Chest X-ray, PA view. Patient: 60 years old, sex F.
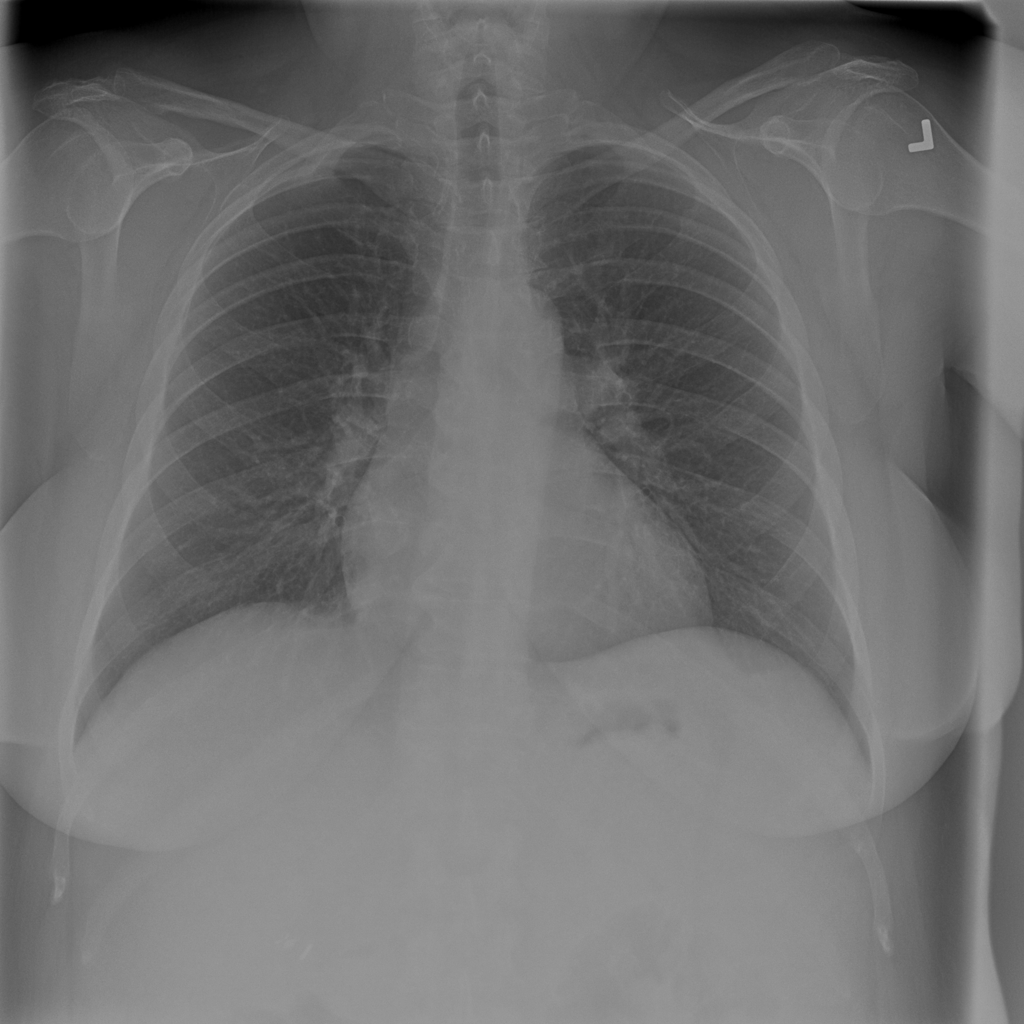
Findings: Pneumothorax